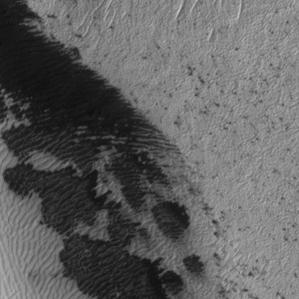
Label: frost